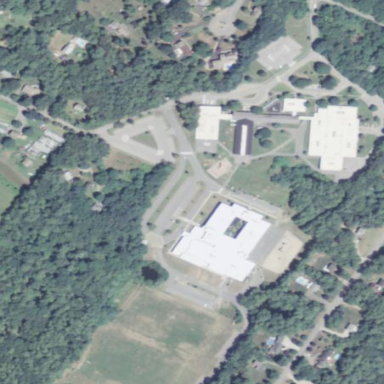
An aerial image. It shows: School.